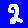
Digit: 2